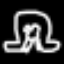
Label: frog